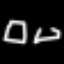
Label: square